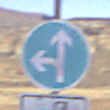
Verkehrszeichen: VorgeschriebeneFahrtrichtungGeradeausOderLinks
Zusatzzeichen unten: MehrspurigeFahrzeugeFrei8
Umgebung: Outdoor, Nature
Tageszeit: MorningAfternoon
Wetter: Clear
Licht: Natural
Jahreszeit: NotSpecified
Kontrast: HighContrast